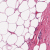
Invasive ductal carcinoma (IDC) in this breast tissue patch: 0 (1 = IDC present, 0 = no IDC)